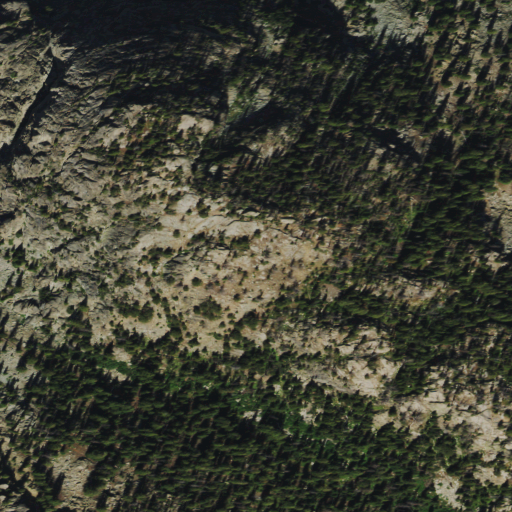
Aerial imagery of mountain in Wyoming named Photographers Point containing evergreen forest, shrub, and barren land